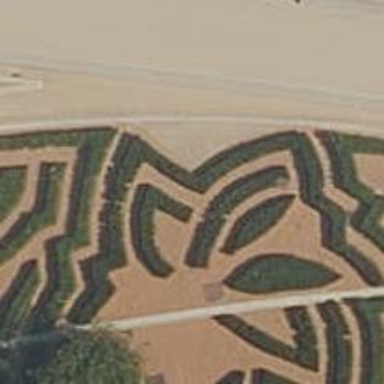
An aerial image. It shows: Hedge acting as barrier.